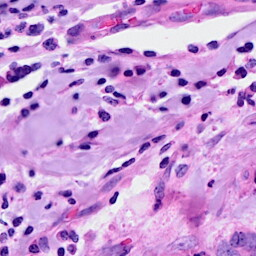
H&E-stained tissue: Breast